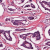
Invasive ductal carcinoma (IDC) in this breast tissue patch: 1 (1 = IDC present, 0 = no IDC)